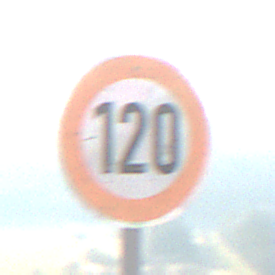
Verkehrszeichen: Geschwindigkeit120
Umgebung: Outdoor, Nature
Tageszeit: MorningAfternoon
Wetter: PartlyCloudy
Licht: Natural
Jahreszeit: NotSpecified
Kontrast: HighContrast